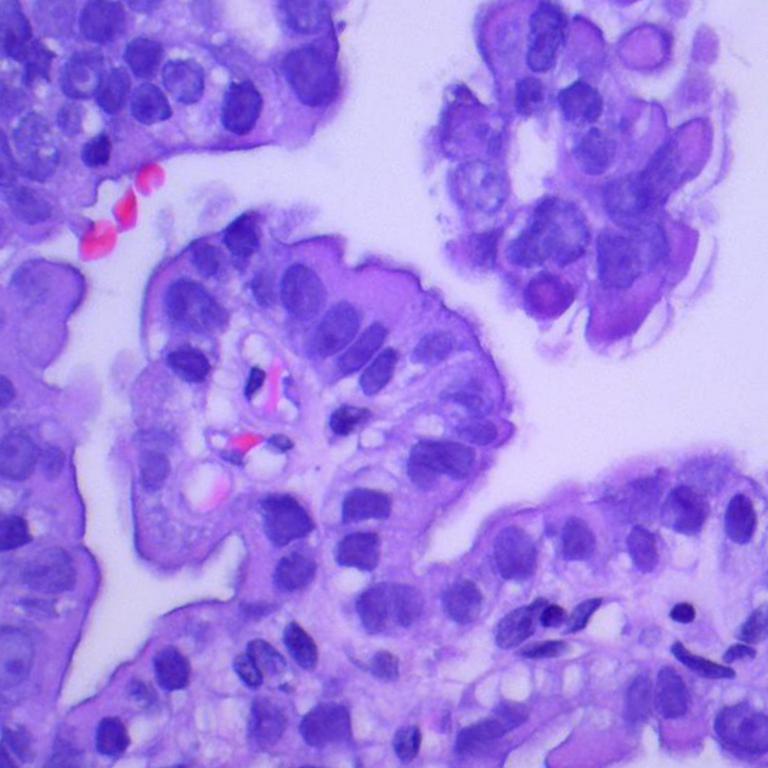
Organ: lung
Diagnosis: adenocarcinomas